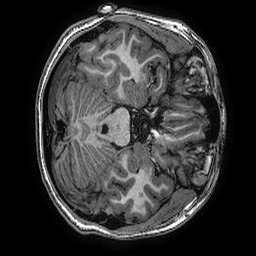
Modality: T1w
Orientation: axial
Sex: female
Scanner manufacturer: ge
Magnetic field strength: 3 T
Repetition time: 0.0077 s
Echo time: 0.003436 s